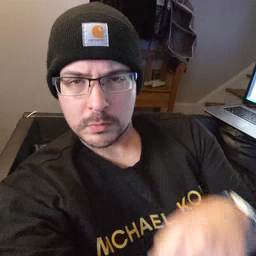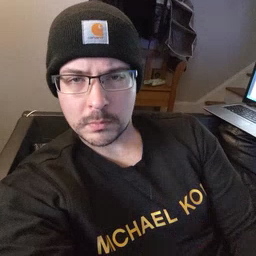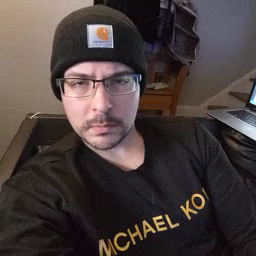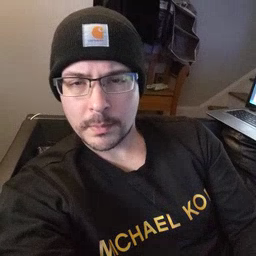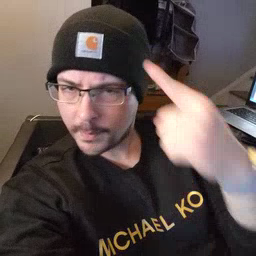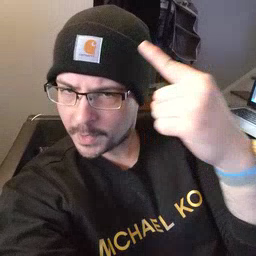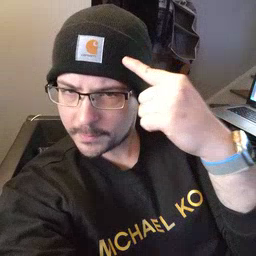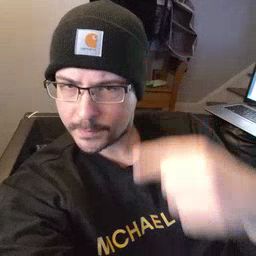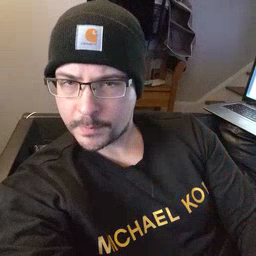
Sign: penny